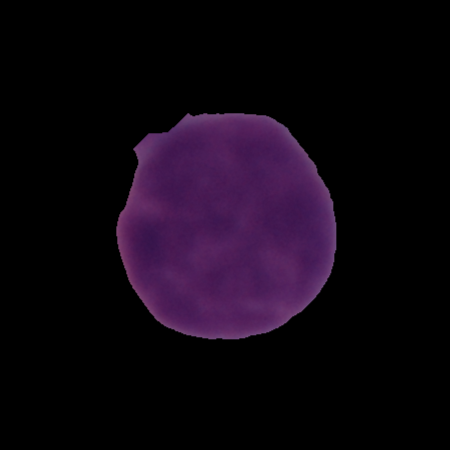
Label: cancer